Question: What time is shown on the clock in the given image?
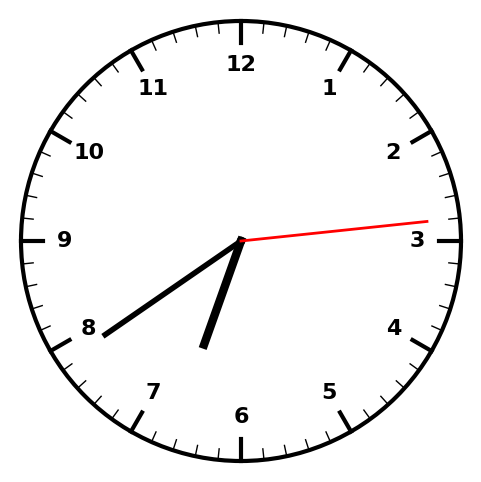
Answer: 06:39:14